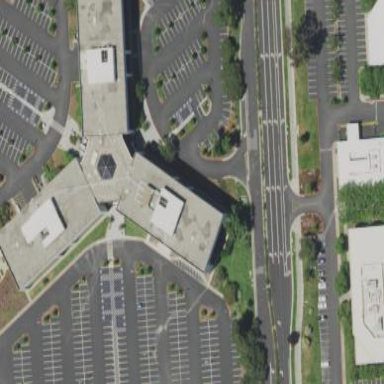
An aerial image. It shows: Office building.